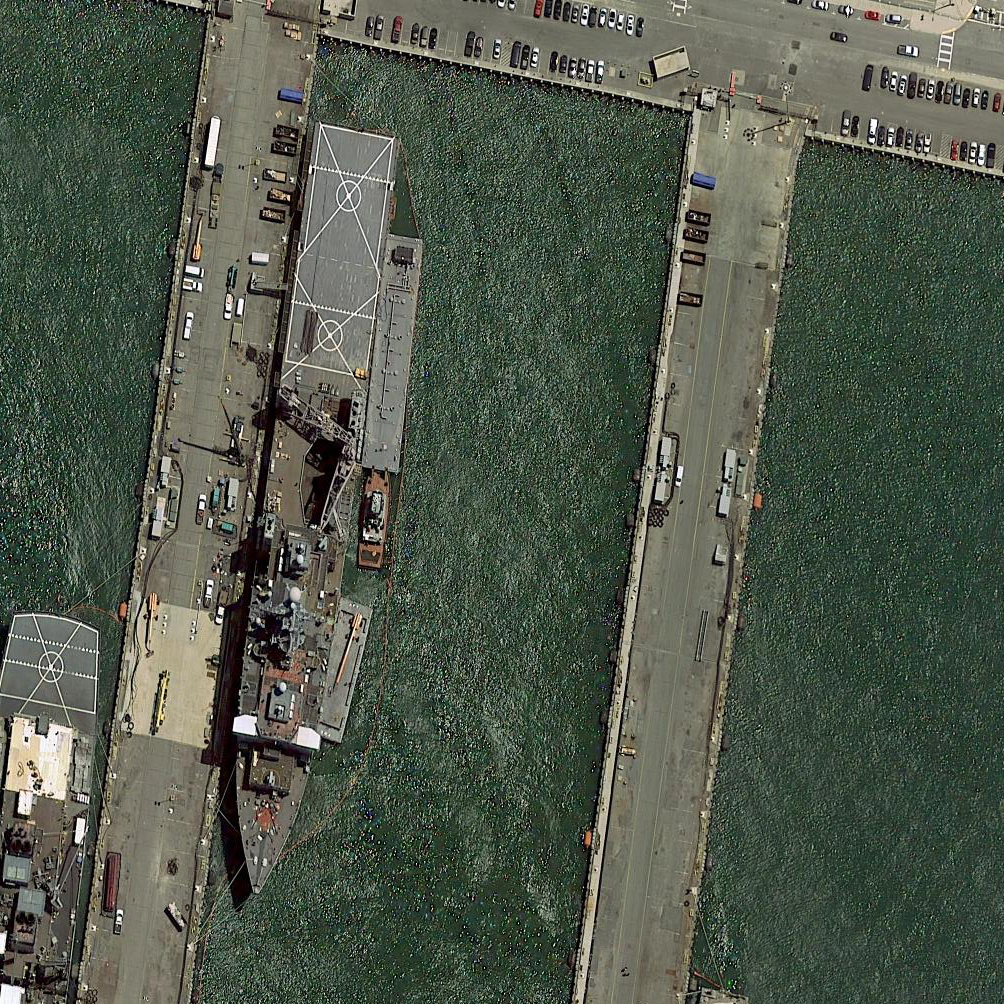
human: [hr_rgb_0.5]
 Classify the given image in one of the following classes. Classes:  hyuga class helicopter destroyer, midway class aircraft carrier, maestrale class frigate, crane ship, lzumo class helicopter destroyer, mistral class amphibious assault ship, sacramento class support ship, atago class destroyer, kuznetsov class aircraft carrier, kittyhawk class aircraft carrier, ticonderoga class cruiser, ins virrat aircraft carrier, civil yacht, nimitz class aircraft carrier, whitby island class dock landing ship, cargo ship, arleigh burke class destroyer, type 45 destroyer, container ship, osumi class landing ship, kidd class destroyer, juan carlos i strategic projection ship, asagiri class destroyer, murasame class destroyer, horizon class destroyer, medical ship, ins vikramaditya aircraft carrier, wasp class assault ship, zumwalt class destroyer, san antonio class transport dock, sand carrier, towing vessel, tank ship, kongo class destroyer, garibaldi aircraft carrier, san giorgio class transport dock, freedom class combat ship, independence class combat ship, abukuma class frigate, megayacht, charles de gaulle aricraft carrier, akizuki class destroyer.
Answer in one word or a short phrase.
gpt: Whitby Island class dock landing ship